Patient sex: M
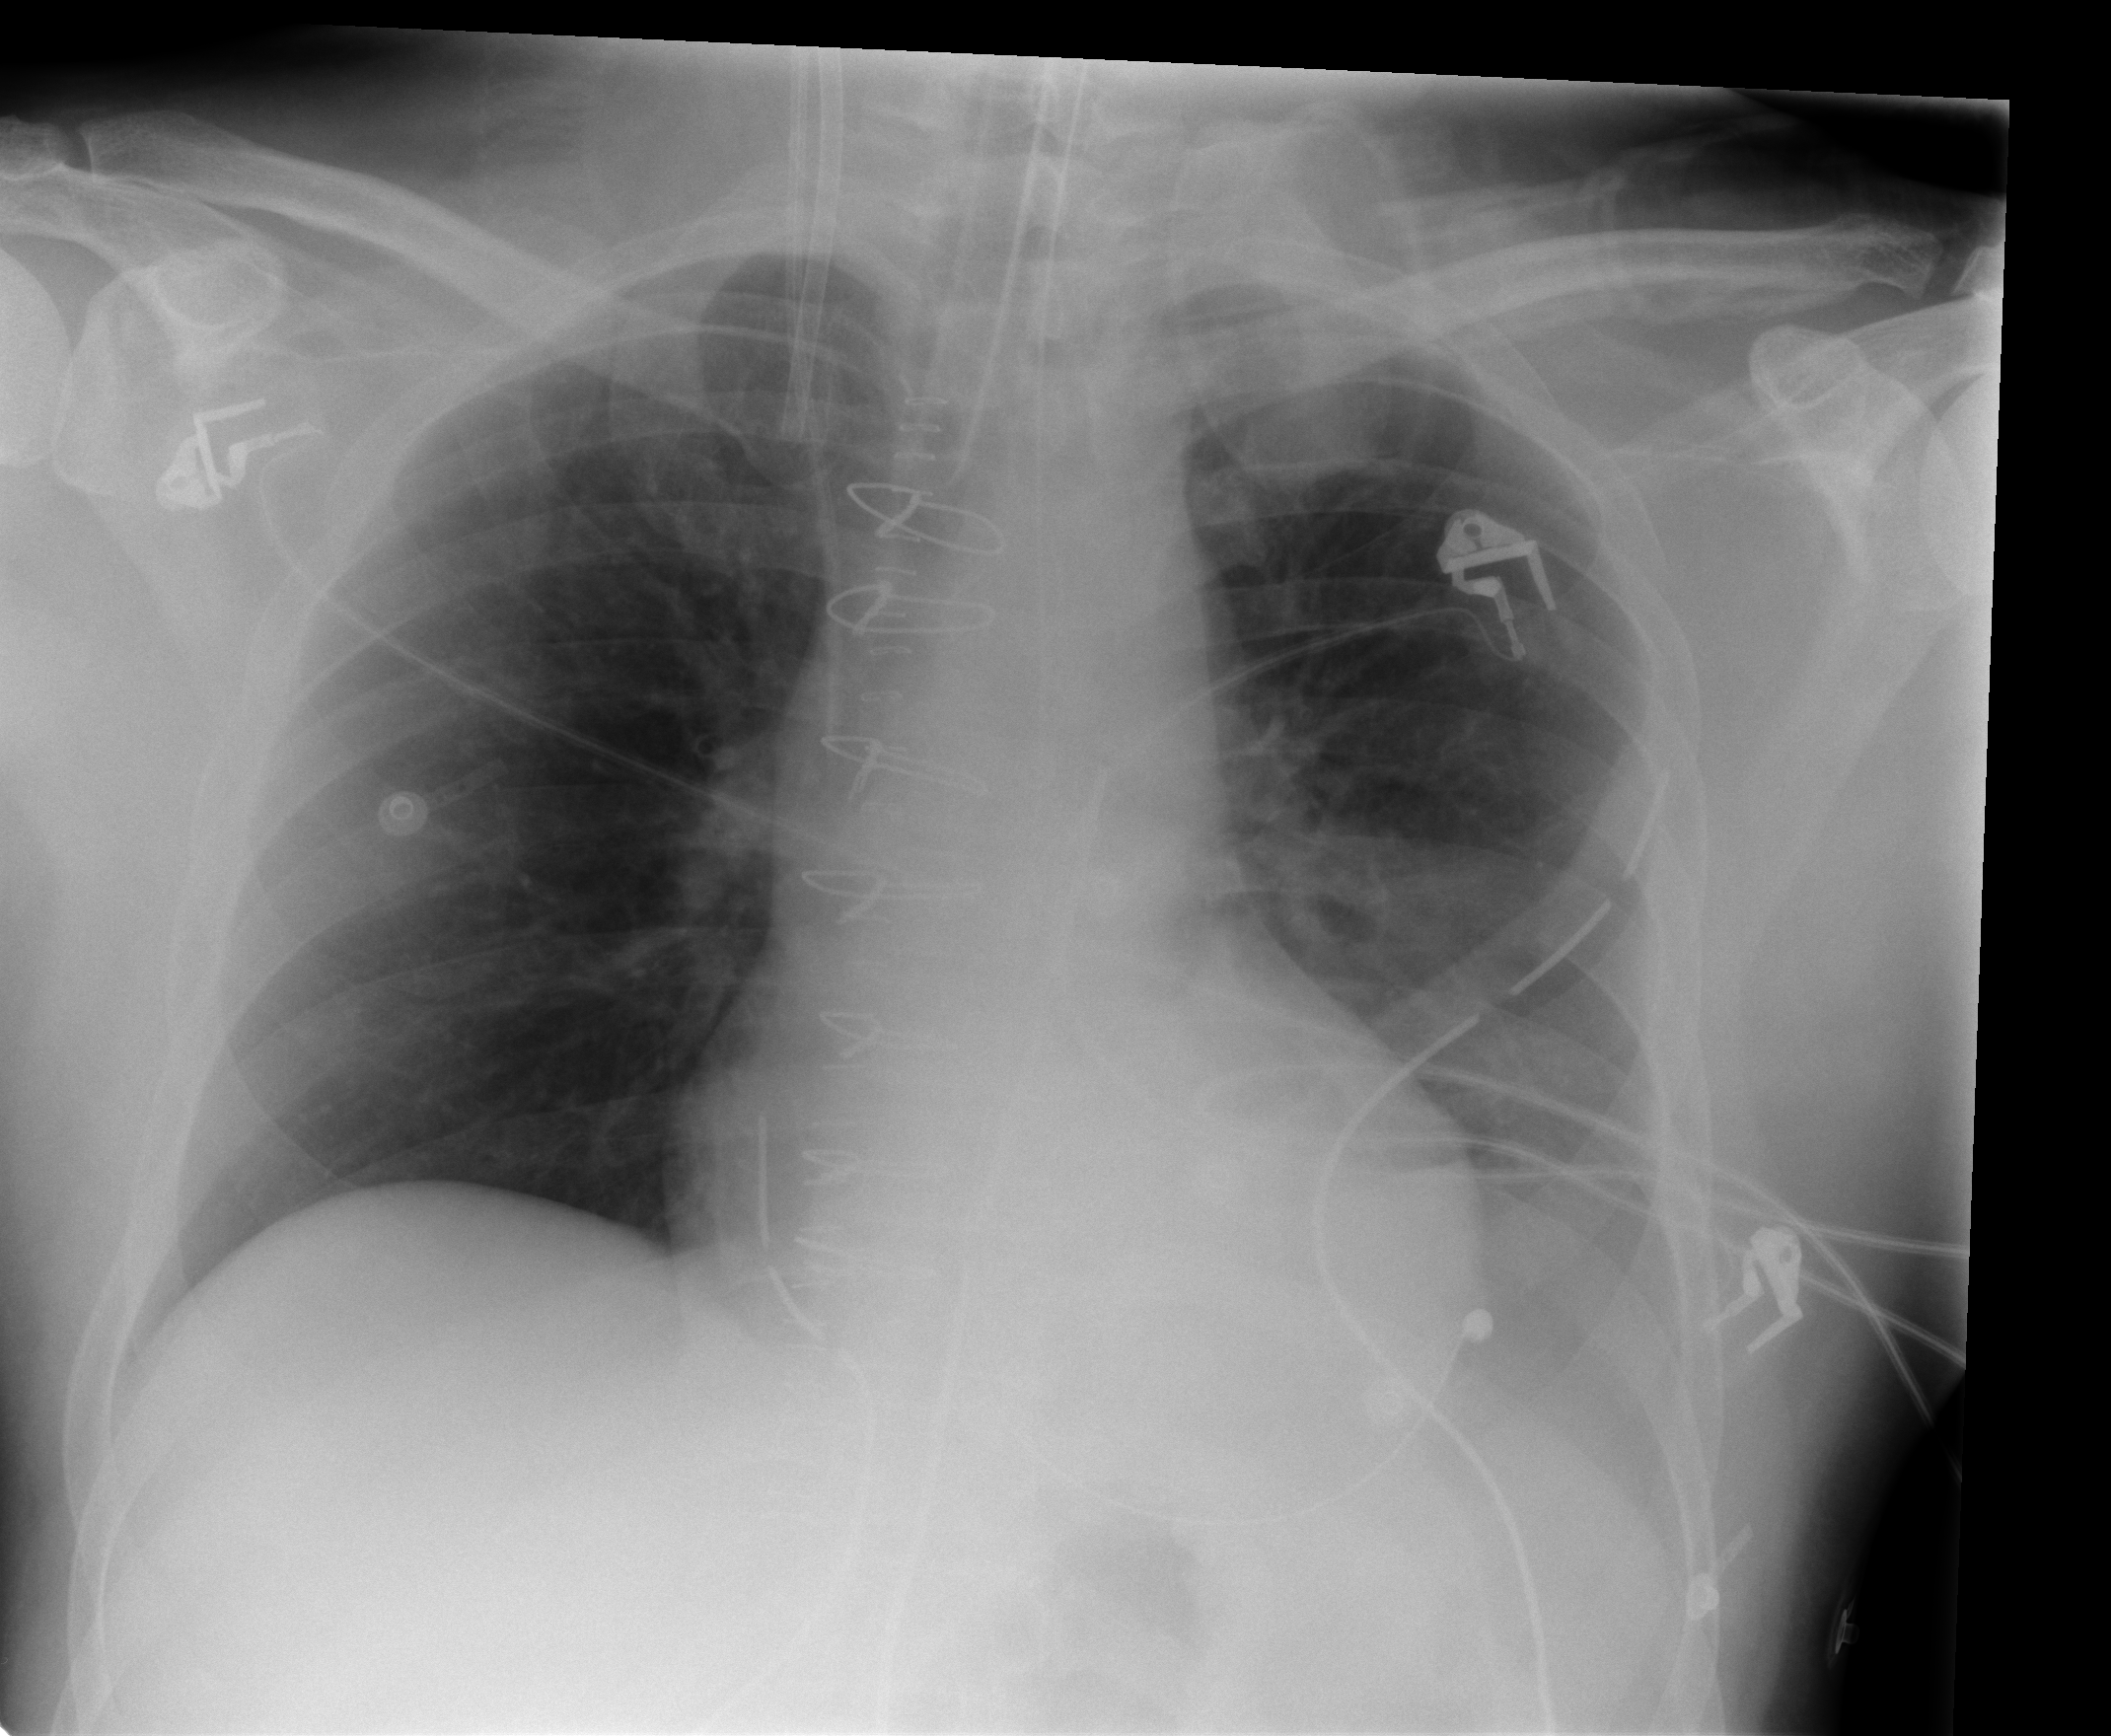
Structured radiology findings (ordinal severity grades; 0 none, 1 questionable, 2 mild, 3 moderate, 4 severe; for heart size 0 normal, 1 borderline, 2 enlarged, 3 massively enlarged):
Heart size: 0
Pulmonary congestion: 0
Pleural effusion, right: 0
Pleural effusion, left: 2
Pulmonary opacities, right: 0
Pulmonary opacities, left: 0
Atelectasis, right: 0
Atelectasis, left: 0